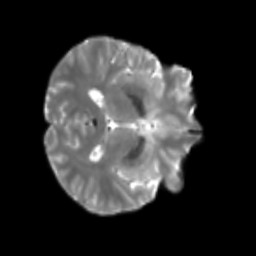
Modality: T2w
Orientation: axial
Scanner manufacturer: siemens
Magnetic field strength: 3 T
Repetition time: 4 s
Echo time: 0.0594 s